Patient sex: F
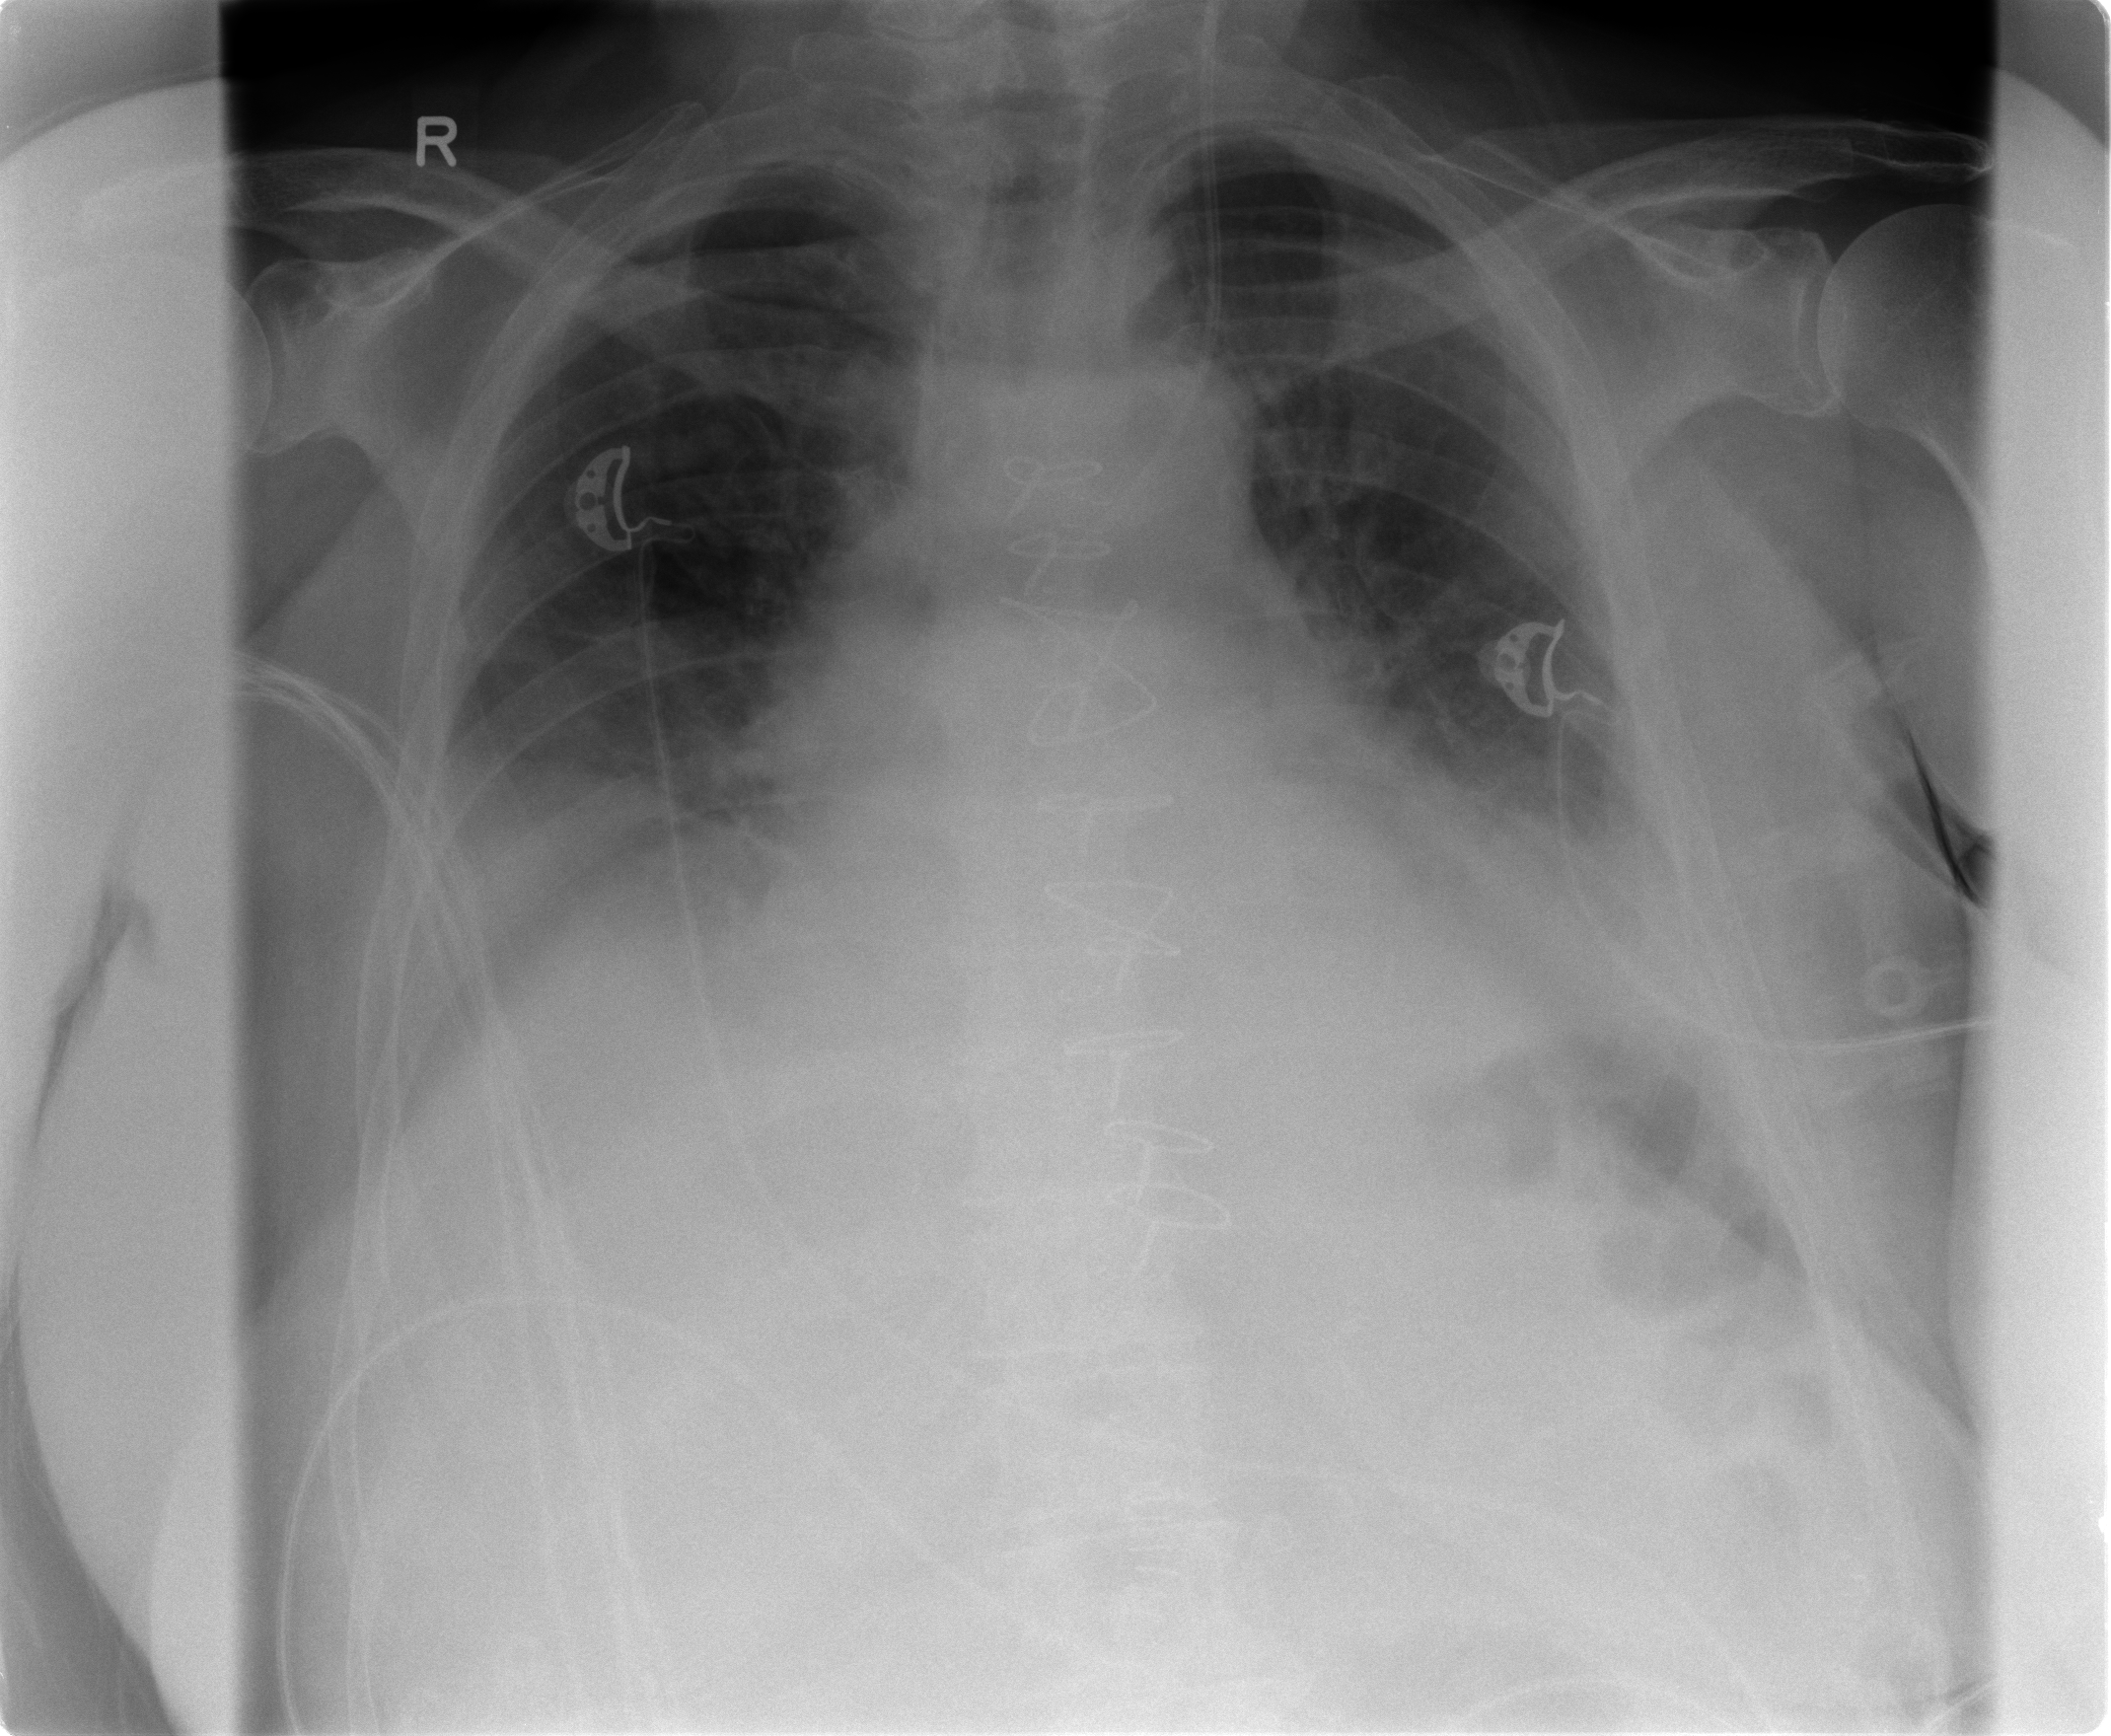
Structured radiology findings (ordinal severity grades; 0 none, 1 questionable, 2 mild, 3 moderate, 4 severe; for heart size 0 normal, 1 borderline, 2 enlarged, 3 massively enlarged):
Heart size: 2
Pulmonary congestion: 2
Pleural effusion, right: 1
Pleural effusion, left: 1
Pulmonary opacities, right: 0
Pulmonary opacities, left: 0
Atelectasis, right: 2
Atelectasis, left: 2